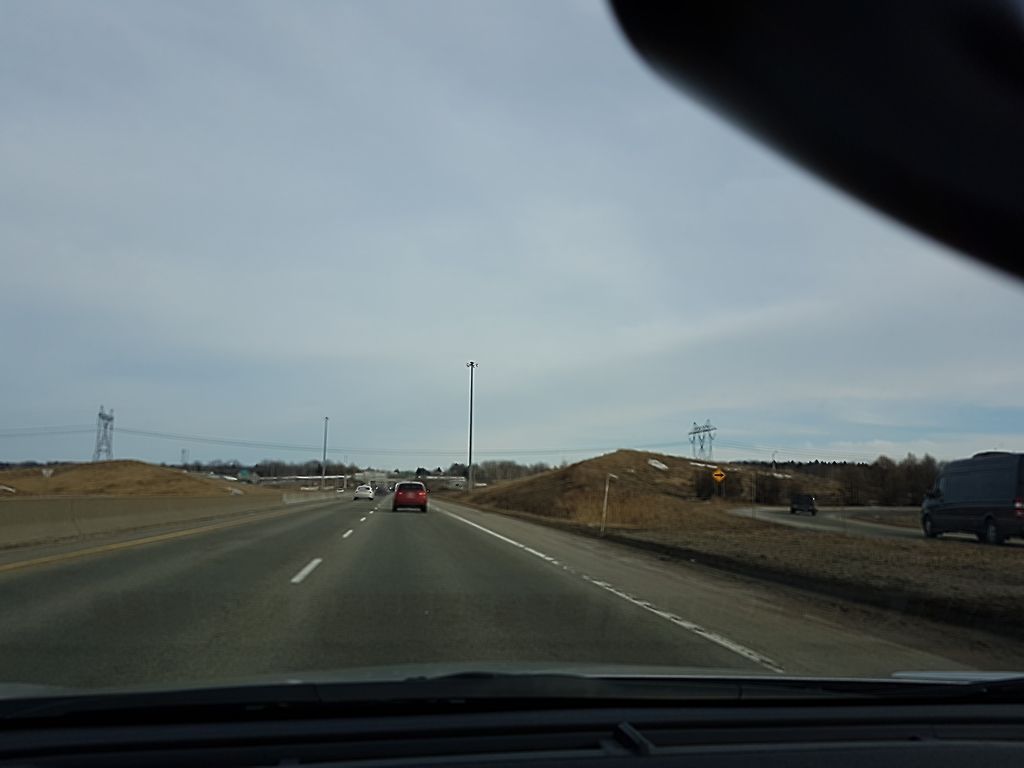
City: quebec_city